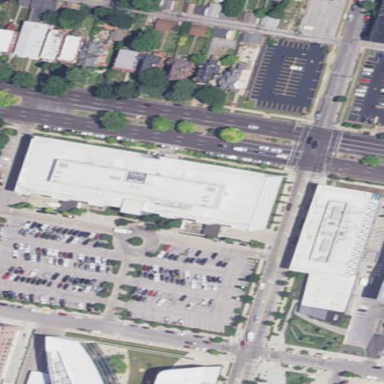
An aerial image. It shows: Commercial building.